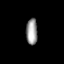
Tissue: prostate
Cell type: Fibroblasts
Senescence score: 0.8287
Nuclear area (px): 292
Mean DAPI intensity: 153.781